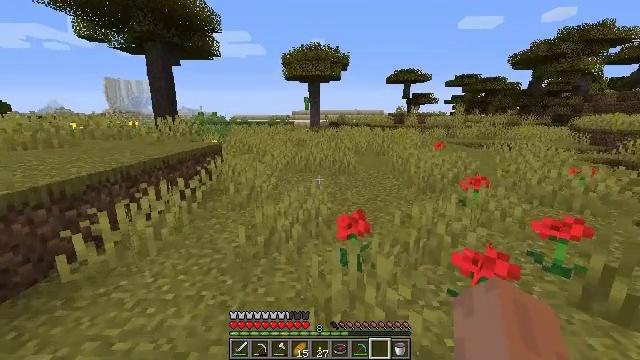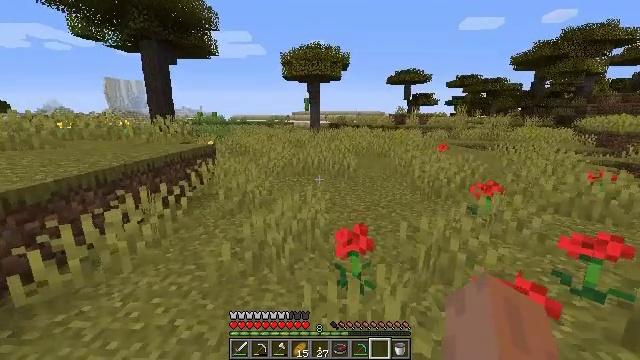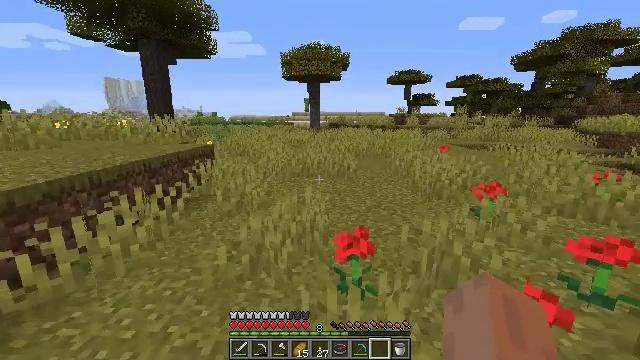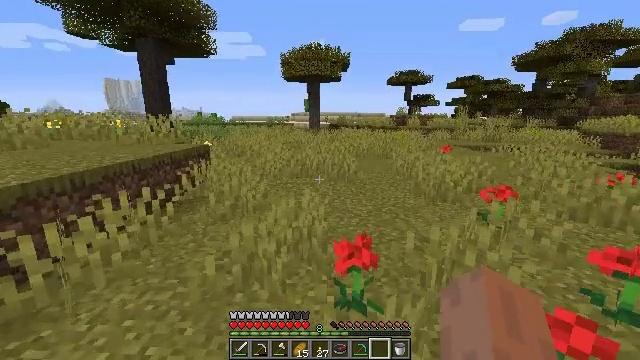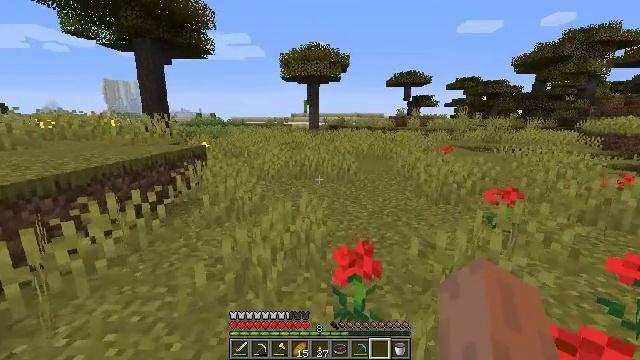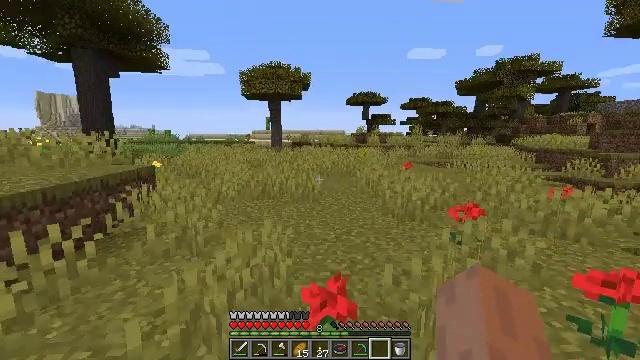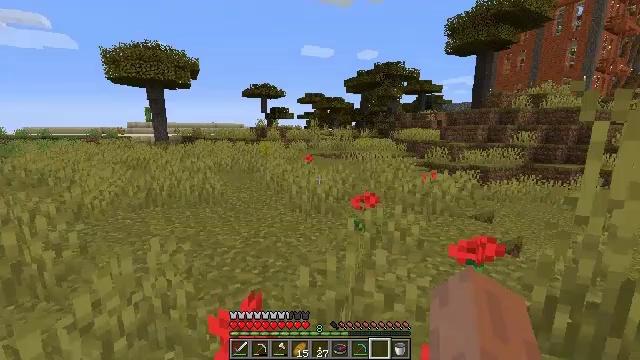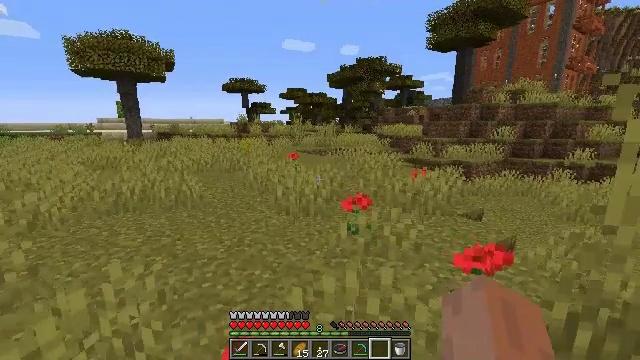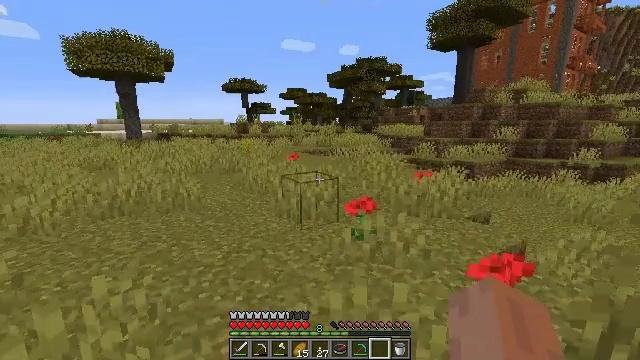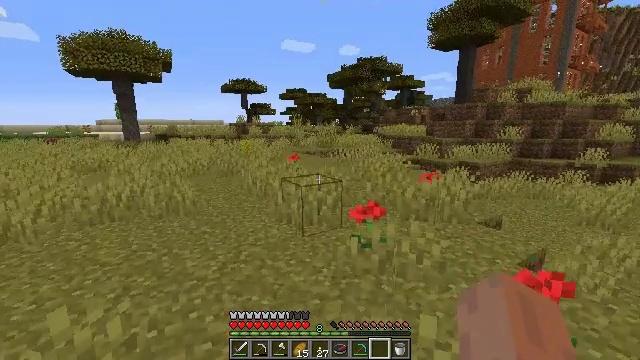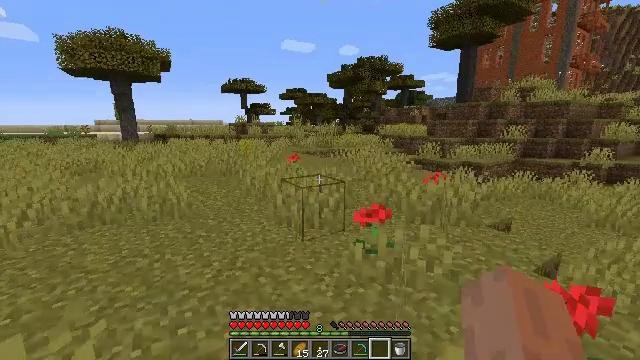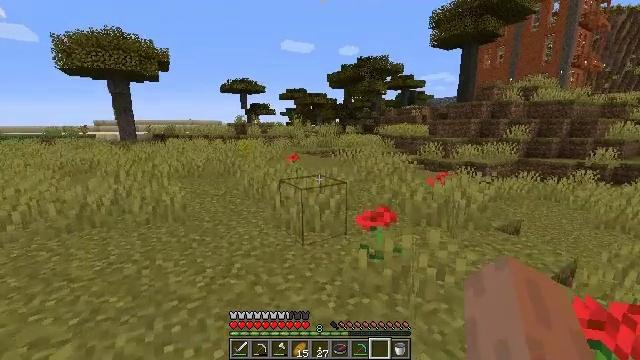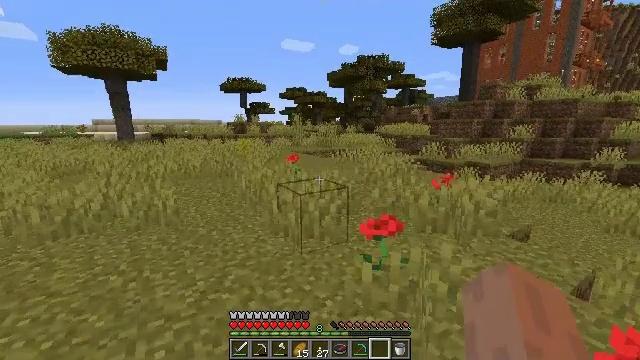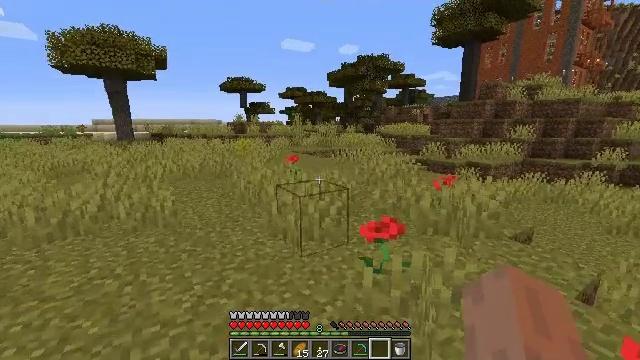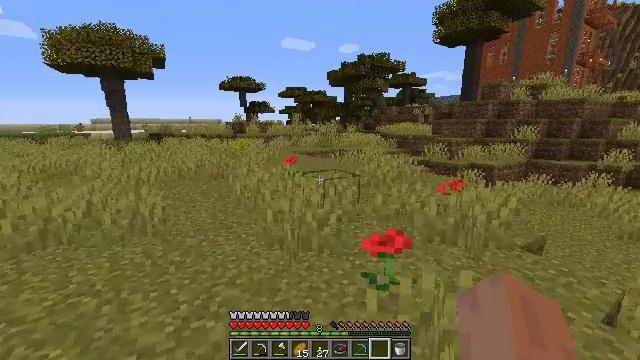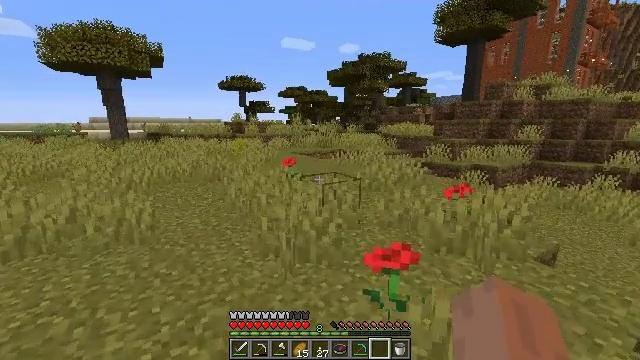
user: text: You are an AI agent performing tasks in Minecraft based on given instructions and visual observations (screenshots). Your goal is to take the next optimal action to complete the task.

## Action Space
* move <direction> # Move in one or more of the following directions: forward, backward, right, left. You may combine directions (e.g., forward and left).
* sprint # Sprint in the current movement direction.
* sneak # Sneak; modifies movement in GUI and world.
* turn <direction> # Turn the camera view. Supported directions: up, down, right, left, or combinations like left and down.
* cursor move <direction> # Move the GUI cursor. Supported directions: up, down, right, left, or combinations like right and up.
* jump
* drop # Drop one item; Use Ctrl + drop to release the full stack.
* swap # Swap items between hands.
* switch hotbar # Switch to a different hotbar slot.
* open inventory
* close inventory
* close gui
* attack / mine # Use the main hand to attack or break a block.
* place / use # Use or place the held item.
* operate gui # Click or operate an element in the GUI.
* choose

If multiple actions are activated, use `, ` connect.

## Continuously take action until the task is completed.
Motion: motion action
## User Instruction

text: Make sure you have the right materials to craft an enchanting table.
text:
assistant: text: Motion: move forward
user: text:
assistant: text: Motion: move forward
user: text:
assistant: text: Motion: move forward
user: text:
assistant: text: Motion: move forward
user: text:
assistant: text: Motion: move forward, turn right and up
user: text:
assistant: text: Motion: move forward, turn right and down
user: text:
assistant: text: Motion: move forward, turn right
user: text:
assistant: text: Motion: move forward
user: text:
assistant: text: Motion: move forward
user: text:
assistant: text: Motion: move forward
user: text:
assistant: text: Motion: move forward
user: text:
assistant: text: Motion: move forward
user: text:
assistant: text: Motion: move forward
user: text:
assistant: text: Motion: move forward
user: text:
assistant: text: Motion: move forward
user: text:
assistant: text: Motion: move forward
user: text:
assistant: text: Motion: move forward
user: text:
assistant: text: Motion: move forward
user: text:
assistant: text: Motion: move forward
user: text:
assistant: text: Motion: move forward
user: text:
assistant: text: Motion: move forward
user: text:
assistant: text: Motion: move forward
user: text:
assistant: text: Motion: move forward
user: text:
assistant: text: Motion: move forward
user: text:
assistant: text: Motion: move forward
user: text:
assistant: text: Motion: move forward
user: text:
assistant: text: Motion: move forward
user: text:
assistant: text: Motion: move forward
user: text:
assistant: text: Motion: move forward
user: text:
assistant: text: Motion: move forward